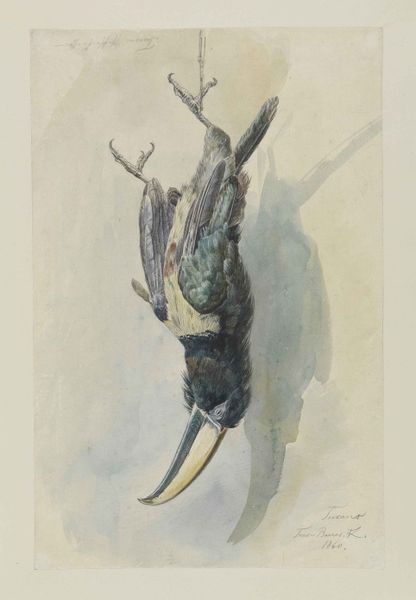
Titel: Studie eines Tukans (Pfefferfresser)
Künstler: Ferdinand Keller
Standort: Karlsruhe
Institution: Staatliche Kunsthalle Karlsruhe
Schlagwörter: blau, dunkel, feder, flügel, fuß, kopf, schatten, vogel, weiß, aquarell, gelb, grün, braun, brust, bunt, grau, hell, licht, schwarz, zeichnung, blick, rot, tier, beige, malerei, alt, wand, anatomie, augen, band, barock, federn, gefieder, lang, leiche, tod, tot, toter, halskrause, portrait, signatur, auge, schnur, strick, blatt, traurig, stilleben, stillleben, schwanz, bein, farbig, füße, orang, schrift, papier, schnabel, studie, moderne, farben, farbe, signiert, inschrift, faden, nagel, fein, geschlossen, exotisch, vanitas, tusche, blut, hängen, unterschrift, seil, druck, gefangen, poe, krallen, pelikan, jagd, james, biedermeier, fisch, hängend, ausbluten, beute, federkleid, schnurr, schwaru, kralle, schwanzfeder, opfer, aufgehängt, huhn, dürer, rabe, carpe diem, papagei, aufhängen, hängung, illusion, unheimlich, handschrift, kakadu, klauen, verkehrt, aquarelle, jagdszene, toter vogel, kolonial, krähe, kopfüber, fogel, schanbel, schwanzfedern, hängt, illusionismus, aufgehangen, erhängt, überkopf, tukan, natura morte, bindfaden, rust, 1860, 1760, exot, trompe l'oeil, pirol, verkehrt herum, schnabel vogel, marabu, gechlossene, vogelleiche, flügelkopf, federkleidc, beo, runterschrift, hingehängt, nicht lebendig, grosser schnabel, tuchauge, gelbschwarz, pfefferfresser, wilhelm buscgh, eulentier, ganz tod